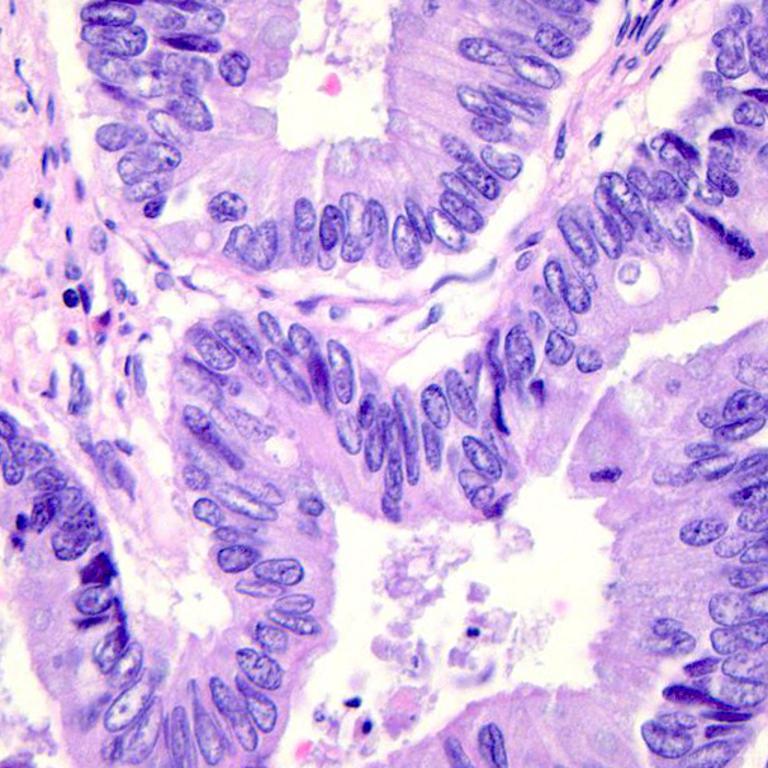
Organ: colon
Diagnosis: adenocarcinomas